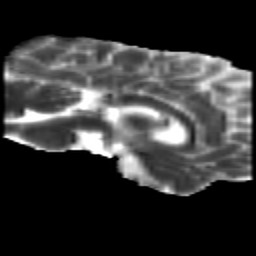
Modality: MD
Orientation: sagittal
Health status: healthy
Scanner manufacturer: siemens
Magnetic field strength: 3 T
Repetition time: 7.6 s
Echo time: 0.092 s